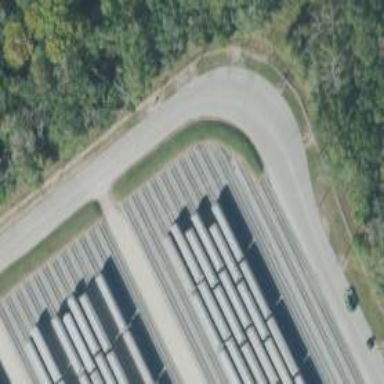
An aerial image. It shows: Railway yard in service.